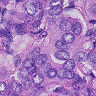
Metastatic tissue present: yes